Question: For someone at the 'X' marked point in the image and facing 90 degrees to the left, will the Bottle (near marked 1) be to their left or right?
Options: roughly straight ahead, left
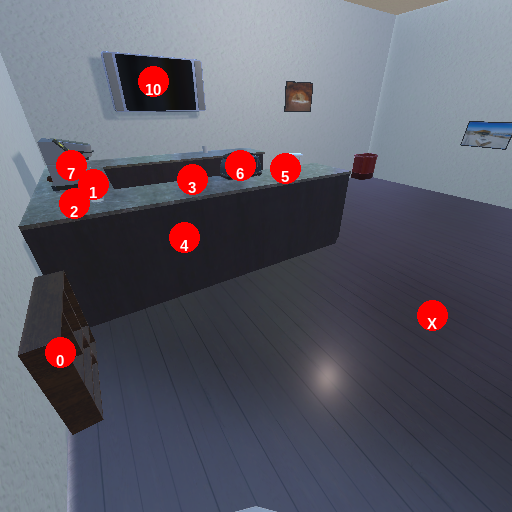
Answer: roughly straight ahead